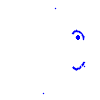
Particle: electron